Field crop: maize
Growth stage: 1
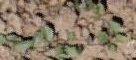
Species: convolvulus